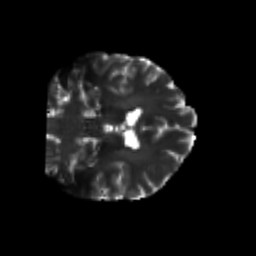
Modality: T2w
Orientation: coronal
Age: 36
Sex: male
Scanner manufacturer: siemens
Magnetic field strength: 3 T
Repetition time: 3.5 s
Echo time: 0.125 s